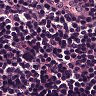
Metastatic tissue present: no